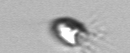
Label: Balanion